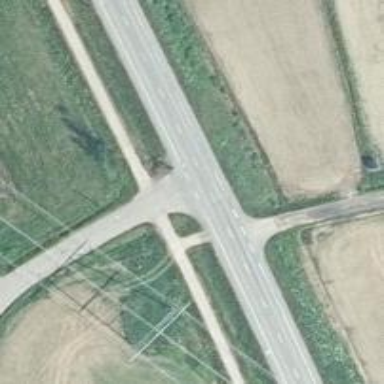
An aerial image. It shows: Asphalt cycleway.